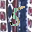
Label: 5